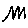
Label: zigzag